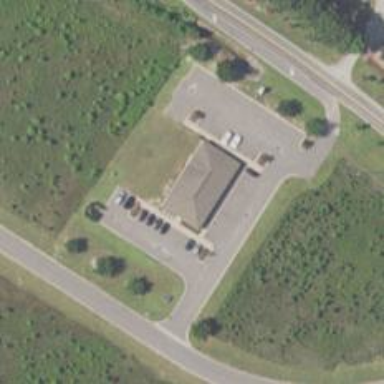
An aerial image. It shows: Healthcare clinic is depicted in the image.